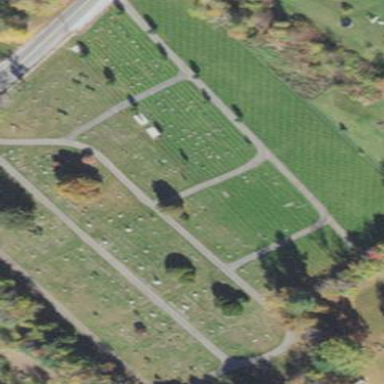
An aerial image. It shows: Cemetery.